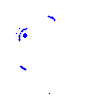
Particle: pion